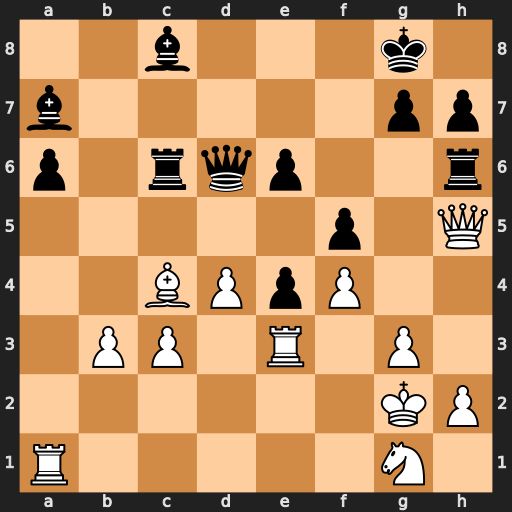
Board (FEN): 2b3k1/b5pp/p1rqp2r/5p1Q/2BPpP2/1PP1R1P1/6KP/R5N1
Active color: w
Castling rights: -
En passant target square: -
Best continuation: Qe8+ Qf8 Qxc6